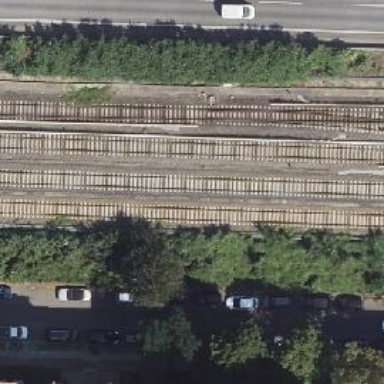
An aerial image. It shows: Light rail railway line with electrified rails.